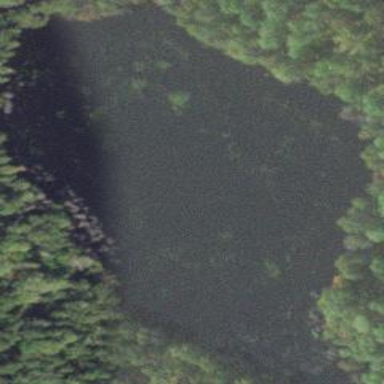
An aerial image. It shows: Lake with natural water.